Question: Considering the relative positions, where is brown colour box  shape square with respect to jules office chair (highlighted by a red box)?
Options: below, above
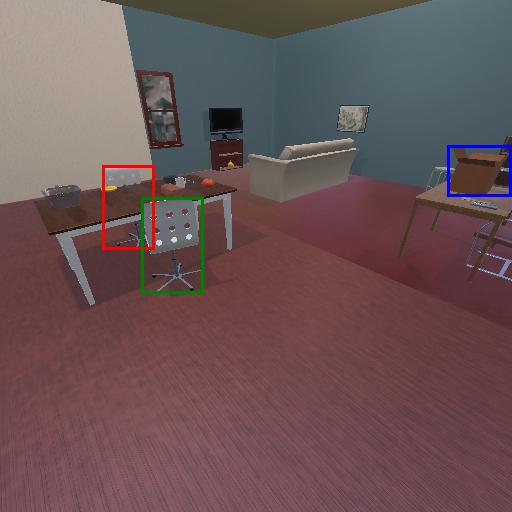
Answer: below